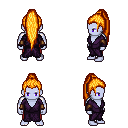
a pixel art fantasy rpg character, male body template, dark elf, purple skin, purple robe, red pants, light blonde extra-long topknot hairstyle, leather bracers, four views (front, back, left, right), 2x2 character sprite sheet, small pixel art, hard edges, no anti-aliasing